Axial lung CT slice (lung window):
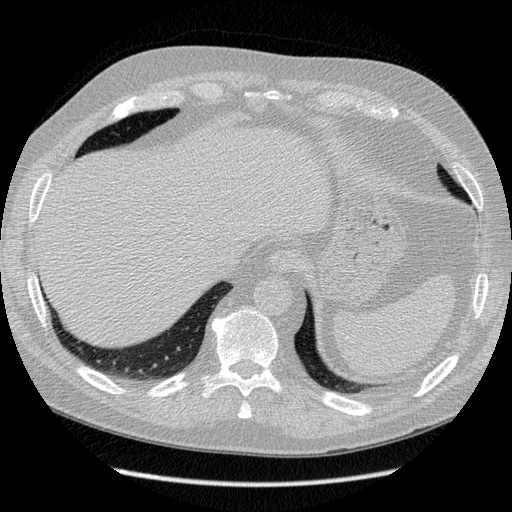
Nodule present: no